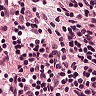
Metastatic tissue present: no